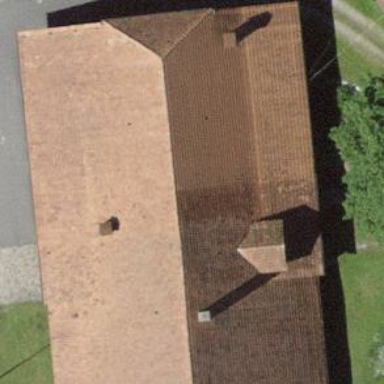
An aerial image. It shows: Farm building.